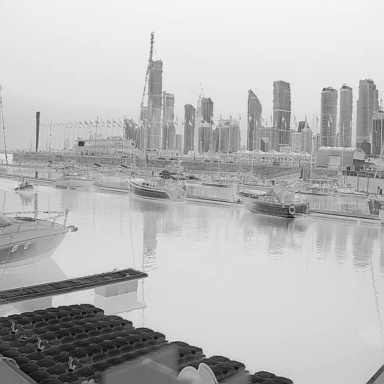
There are 11 objects shown in the infrared image, including five canoes, and six sailboats.